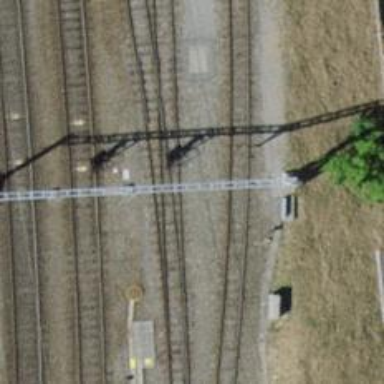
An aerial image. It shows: Narrow-gauge railway siding with electrified contact line.